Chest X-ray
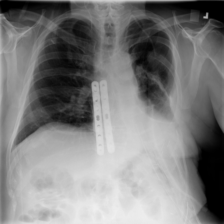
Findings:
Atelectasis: negative
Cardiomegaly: negative
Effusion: positive
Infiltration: negative
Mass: negative
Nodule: negative
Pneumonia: negative
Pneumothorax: negative
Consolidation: negative
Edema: negative
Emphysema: negative
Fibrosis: negative
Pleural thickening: negative
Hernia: negative